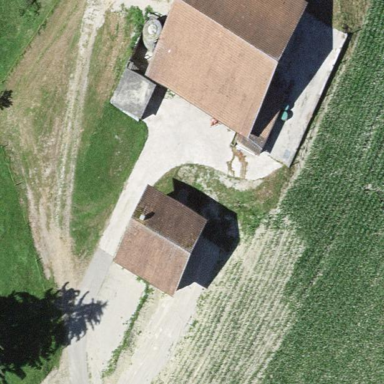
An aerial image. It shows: Farmyard area.